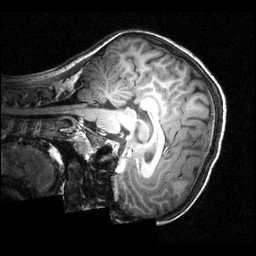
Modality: T1w
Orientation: sagittal
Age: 12
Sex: male
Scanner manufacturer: siemens
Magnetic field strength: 3.951 T
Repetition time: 1.5 s
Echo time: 0.00335 s